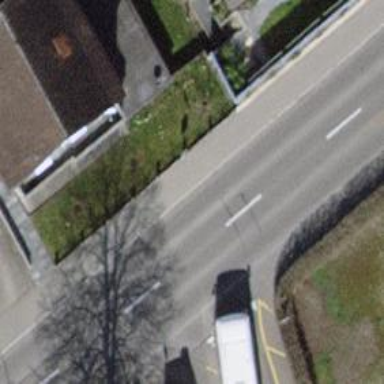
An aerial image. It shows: Bus stop with platform for public transport.